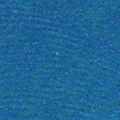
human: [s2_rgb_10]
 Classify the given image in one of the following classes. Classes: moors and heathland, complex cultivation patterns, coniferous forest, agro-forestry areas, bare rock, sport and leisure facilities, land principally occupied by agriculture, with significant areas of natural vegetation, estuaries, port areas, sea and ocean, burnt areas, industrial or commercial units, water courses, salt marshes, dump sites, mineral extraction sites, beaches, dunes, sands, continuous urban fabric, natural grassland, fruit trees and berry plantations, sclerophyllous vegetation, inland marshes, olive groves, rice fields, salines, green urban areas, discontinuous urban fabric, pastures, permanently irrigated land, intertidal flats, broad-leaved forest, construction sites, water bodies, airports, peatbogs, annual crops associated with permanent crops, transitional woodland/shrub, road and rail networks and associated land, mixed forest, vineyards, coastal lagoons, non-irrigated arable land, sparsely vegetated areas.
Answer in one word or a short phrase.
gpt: sea and ocean